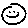
Label: smiley face